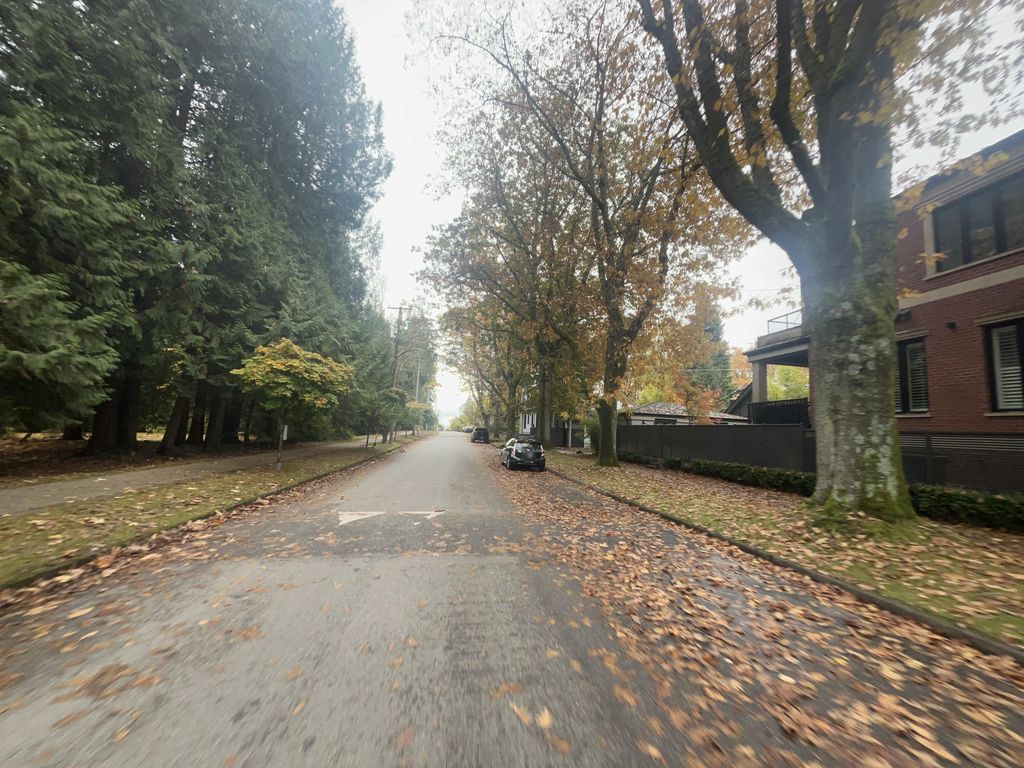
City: vancouver